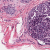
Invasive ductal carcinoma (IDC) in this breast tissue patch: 1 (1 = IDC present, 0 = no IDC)